Question: I am trying to draw a graph using ggplot in R. Here are my codes:
'''
library(reshape2)
library(ggplot2)
dfw <- read.table(header=T, text='
Length L1 L2
200:399 27665 28483
400:599 9232 11856
600:799 3347 4072
800:999 1923 2112
1000:1199 1322 1511
1200:1399 <PHONE>
1400:1599 693 850
1600:1799 496 640
1800:1999 332 463
2000:2199 219 306
2200:2399 142 212
2400:2599 73 134
2600:2799 65 121
2800:2999 39 87
3000:3199 19 57
3200:3399 20 31
3400:3599 14 37
3600:3799 4 22
3800:3999 2 17
4000:9599 8 53
')
data.long <- melt(data = dfw, id.var = "Length",
measure.vars = c("L1", "L2"), variable.name = "Condition")
ggplot(data=data.long, aes(x=Length, y=value, fill=Condition)) +
geom_bar(stat="identity", position=position_dodge(width = 1),
colour="black", na.rm = TRUE, width = 0.5) +
scale_x_discrete(limits = data.long$Length) +
theme(axis.title.x = element_text(face="bold", colour="#990000", size=20),
axis.text.x = element_text(angle=90, vjust=2, size=16))
'''

My problem is no matter what I try, I cannot get rid of the extra space in the plotting area. Any advise would be appreciated.
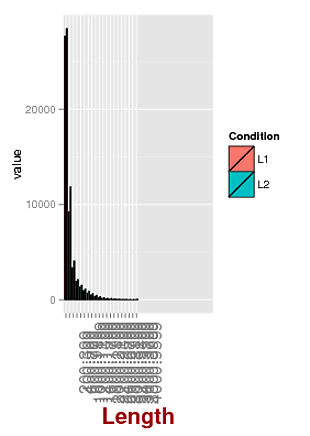
Answer: The main problem in your code is that there are wrong order of levels in variable 'Length'.
You can fix it with function 'factor()' and argument 'levels=dfw$Length' (as your original data frame has correct order).
'''
data.long$Length<-factor(data.long$Length,levels=dfw$Length)
'''
Now you don't need to use 'scale_x_discrete()' to set limits.
'''
ggplot(data=data.long, aes(x=Length, y=value, fill=Condition)) +
geom_bar(stat="identity", position=position_dodge(width = 1), colour="black", na.rm = TRUE, width = 0.5) +
theme(axis.title.x = element_text(face="bold", colour="#990000", size=20),
axis.text.x = element_text(angle=90, vjust=2, size=16))
'''